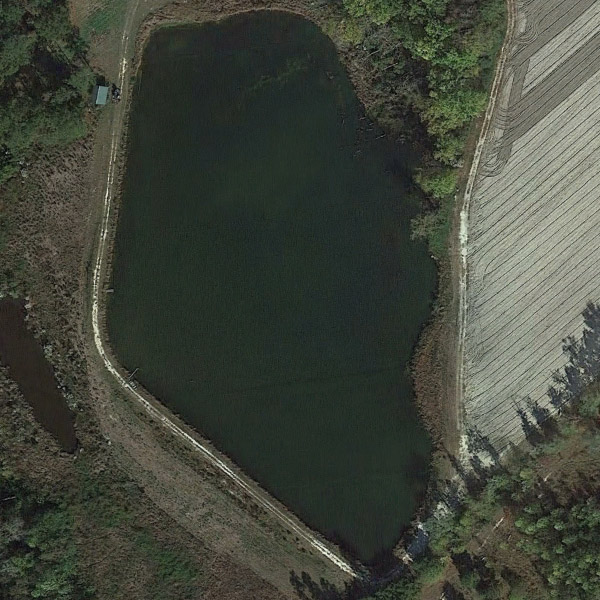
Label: Pond